Question: This is not a duplicate of <URL> Facebook feature that hardly ever returns any data.
Instead, I am referring to the data aggregated by Facebook at this page:

These are all user likes grouped into categories like "Music", "Books", "TV Shows", etc. Generally, user likes can be retrieved through '/me/likes'. However, the latter query returns a rather <URL>.
Is there a way to get user likes categorised into the same generic categories like Facebook does?
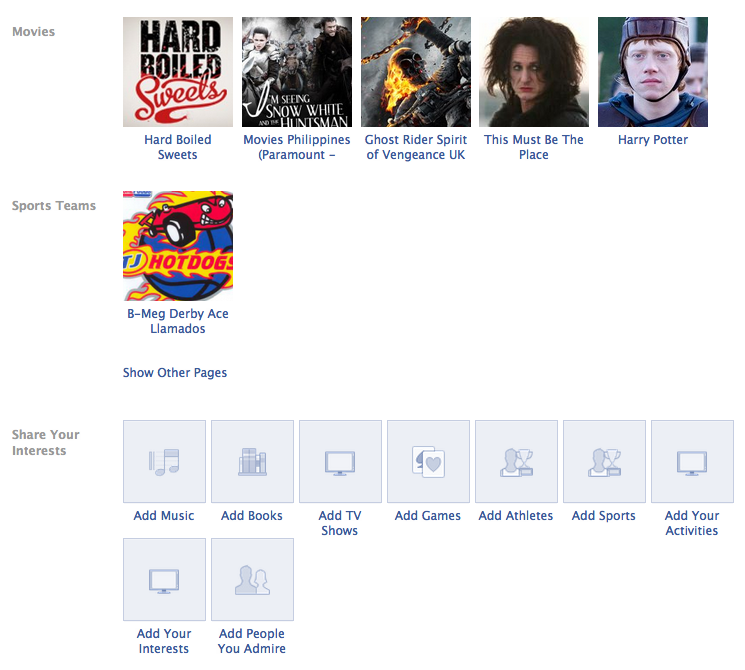
Answer: <URL>:
> The User object has the following 📚 The books listed on the user's profile.games: Games the user has added to the Arts and Entertainment section of their profile.movies: The movies listed on the user's profile.music: The music listed on the user's profile.television: The television listed on the user's profile.
---
The 'favorite_athletes' and 'favorite_teams' are deprecated, though. Not sure, if there will be any replacement for these analog to the above connections - or if users are just supposed to normally "like" the fan pages of athletes/teams in the future.